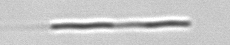
Label: Leptocylindrus